Question: The except for is:
'''
<manifest android:installLocation="auto"
android:versionCode="1"
android:versionName="1.1"
package="..."
xmlns:android="http://schemas.android.com/apk/res/android">
<uses-sdk android:minSdkVersion="7"
android:targetSdkVersion="8"/>
<uses-permission android:name="android.permission.ACCESS_FINE_LOCATION"/>
<uses-permission android:name="android.permission.ACCESS_COARSE_LOCATION"/>
<uses-permission android:name="android.permission.ACCESS_NETWORK_STATE"/>
<uses-permission android:name="android.permission.INTERNET"/>
<uses-permission android:name="android.permission.GET_TASKS"/>
<uses-permission android:name="android.permission.READ_PHONE_STATE"/>
<uses-permission android:name="android.permission.CALL_PHONE"/>
<uses-feature android:name="android.hardware.telephony" android:required="false" />
<application android:hardwareAccelerated="true"
android:icon="@drawable/ic_launcher"
android:label="@string/app_name"
android:name=".MyApp"
android:theme="@style/app_theme">
<uses-library android:name="com.google.android.maps"
android:required="true"/>
<activity android:label="@string/app_name"
android:name=".general.StartActivity"
android:noHistory="true"
android:configChanges="orientation|keyboardHidden"
android:theme="@android:style/Theme.NoTitleBar.Fullscreen">
<intent-filter>
<action android:name="android.intent.action.MAIN"/>
<category android:name="android.intent.category.LAUNCHER"/>
</intent-filter>
</activity>
...
'''

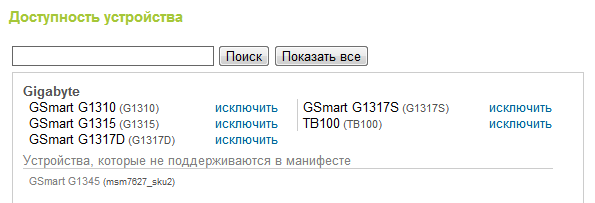
Answer: In the developer console, turn off the option Copy Protection. For me it's working, Acer Iconita Tab a500, stupidly did not app on market, and the link from browser says "is not compatible". Google Support advised to disable copy protection (this option doesn't shows app for rooted devices).